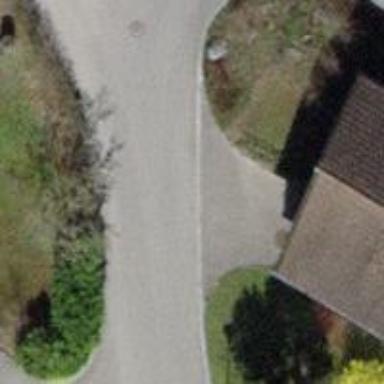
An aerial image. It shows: Residential road with asphalt surface and no sidewalks.